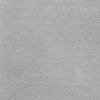
Atmospheric dust classification: dusty